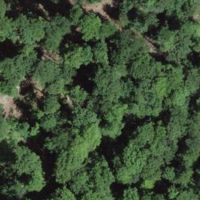
EUNIS habitat code: 41
Species observed at this site:
Juglans regia